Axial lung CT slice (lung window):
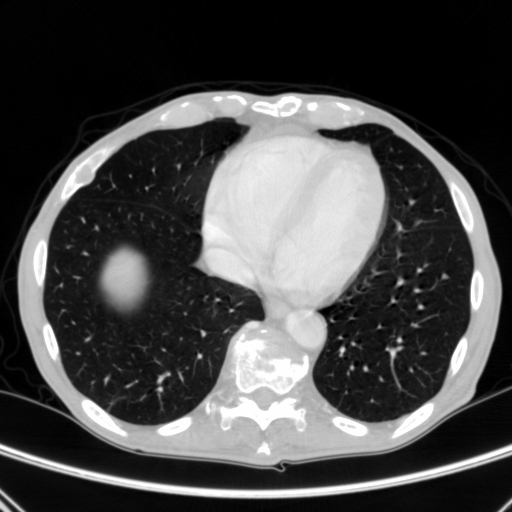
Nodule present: no